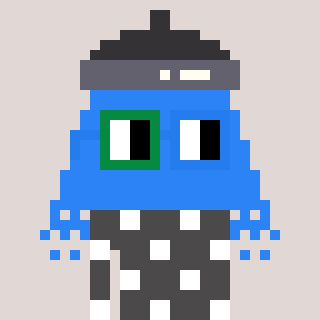
a pixel art character with square green and blue glasses, a shower-shaped head and a grayscale-colored body on a warm background